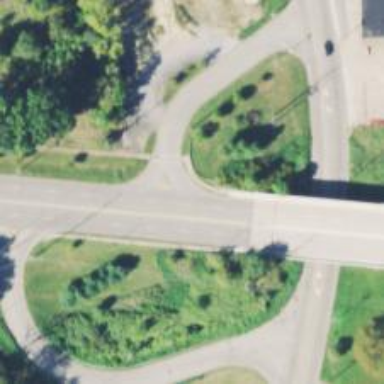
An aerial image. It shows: Secondary link road.